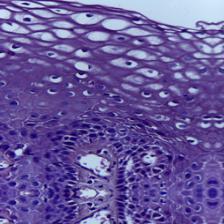
Diagnosis: OSCC